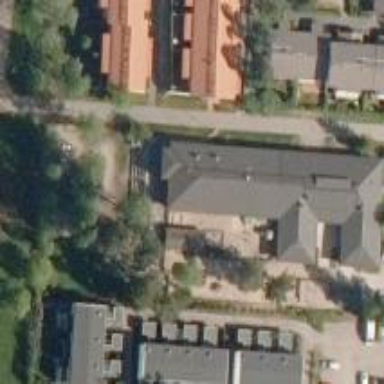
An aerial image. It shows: Kindergarten.